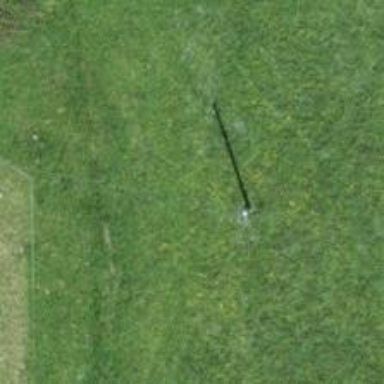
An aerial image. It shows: Power pole.